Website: walmart
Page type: store-pickup
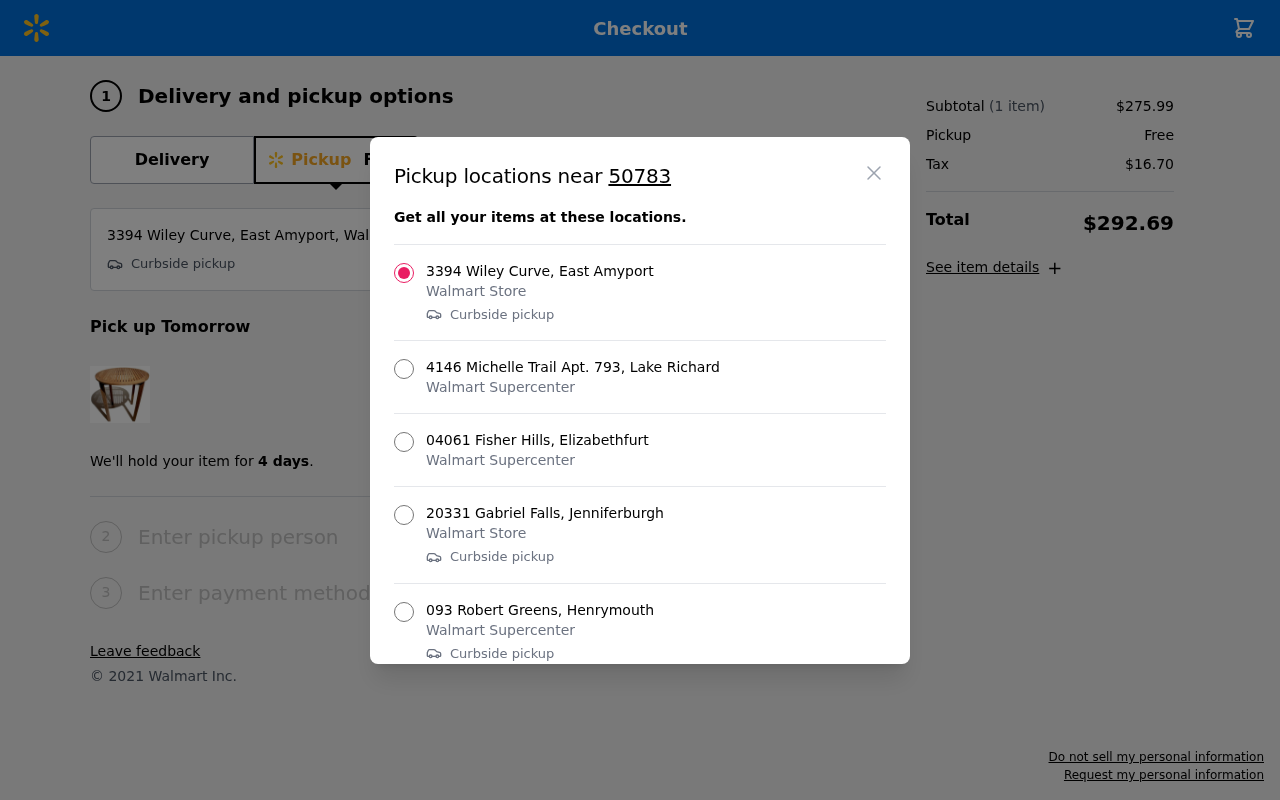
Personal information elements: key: PII_LOCATION1_CITY
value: East Amyport
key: PII_LOCATION1_STREET
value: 3394 Wiley Curve
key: PII_LOCATION2_CITY
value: Lake Richard
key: PII_LOCATION2_STREET
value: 4146 Michelle Trail Apt. 793
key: PII_LOCATION3_CITY
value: Elizabethfurt
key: PII_LOCATION3_STREET
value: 04061 Fisher Hills
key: PII_LOCATION4_CITY
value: Jenniferburgh
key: PII_LOCATION4_STREET
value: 20331 Gabriel Falls
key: PII_LOCATION5_CITY
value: Henrymouth
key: PII_LOCATION5_STREET
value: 093 Robert Greens
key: PII_POSTCODE
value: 50783
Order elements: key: ORDER_NUM_ITEMS
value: (1 item)
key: ORDER_SUBTOTAL
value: $275.99
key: ORDER_SHIPPING_COST
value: Free
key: ORDER_TAX
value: $16.70
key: ORDER_TOTAL
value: $292.69